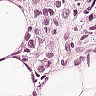
Metastatic tissue present: yes